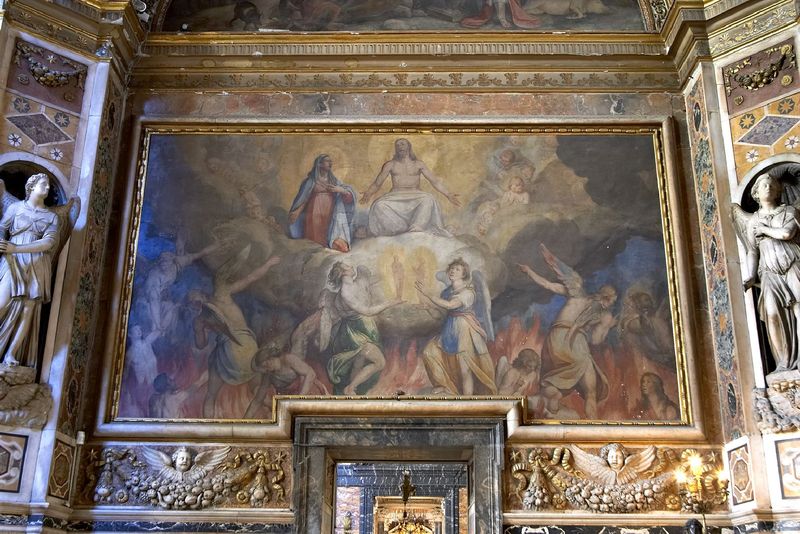
Titel: Ausstattung der dritten Kapelle auf der Südseite in Il Gesù in Rom
Künstler: Federico Zuccari
Standort: Rom, Il Gesù (EU - I - Latium)
Schlagwörter: blau, flügel, gemälde, gott, hand, himmel, wolken, gelb, bunt, köpfe, marmor, tür, gebäude, rot, wolke, malerei, ornament, wand, arm, barock, rahmen, stein, kirche, gewand, gold, engel, relief, italien, figuren, ölgemälde, wandgemälde, stuck, religion, herrscher, altar, girlanden, fries, skulpturen, christus, jesus, heilige, fresko, putten, maria, sakral, auferstehung, altarbild, anna, wandfresco, gabriel, himmelstor, festoni, religiol, geäbuce